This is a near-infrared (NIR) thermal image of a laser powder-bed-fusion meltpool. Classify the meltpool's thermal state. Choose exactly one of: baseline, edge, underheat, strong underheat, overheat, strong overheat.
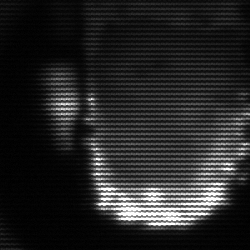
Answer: baseline